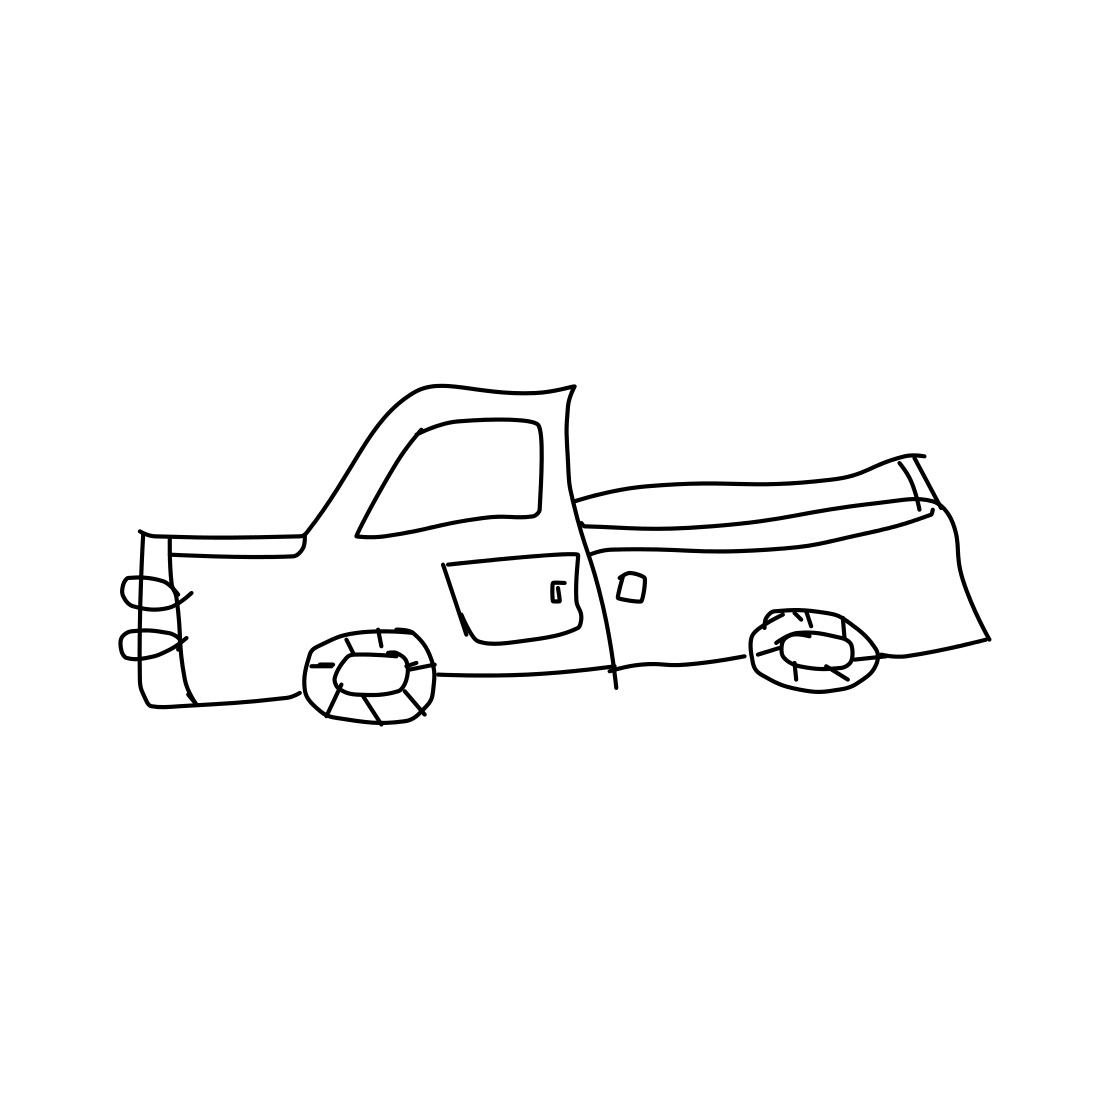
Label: pickup truck